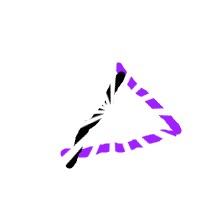
Shape: triangle